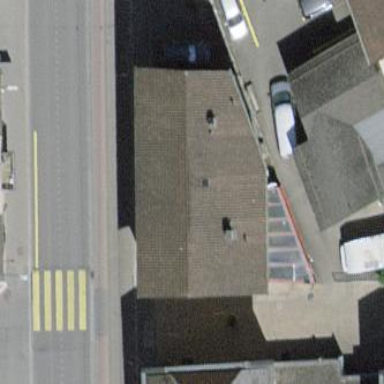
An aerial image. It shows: Bakery located inside building.